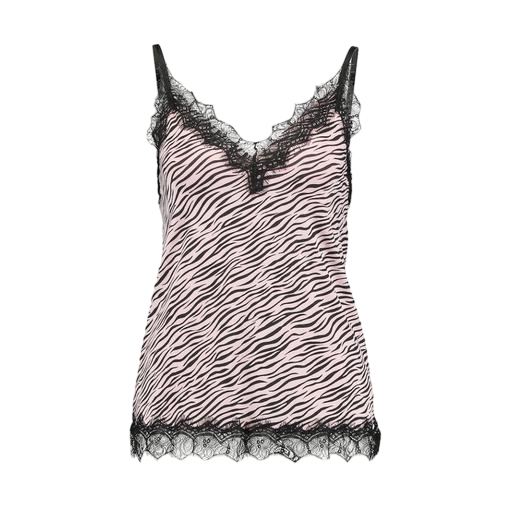
tight pink and black tank, black animal-print sleep top, black border leo cami, white background